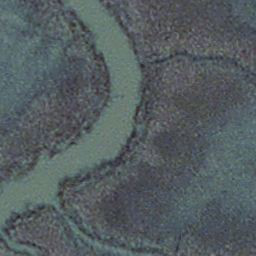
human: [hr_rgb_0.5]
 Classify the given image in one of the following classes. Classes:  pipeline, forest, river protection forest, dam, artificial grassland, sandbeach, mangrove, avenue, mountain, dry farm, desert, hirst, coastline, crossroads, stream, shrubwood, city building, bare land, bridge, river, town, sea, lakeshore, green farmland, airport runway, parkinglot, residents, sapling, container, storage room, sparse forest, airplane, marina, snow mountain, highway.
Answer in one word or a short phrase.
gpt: stream